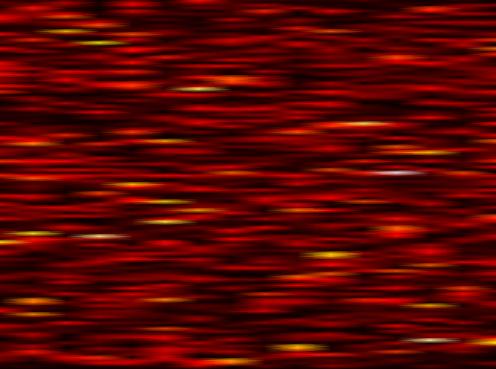
Label: FBMC